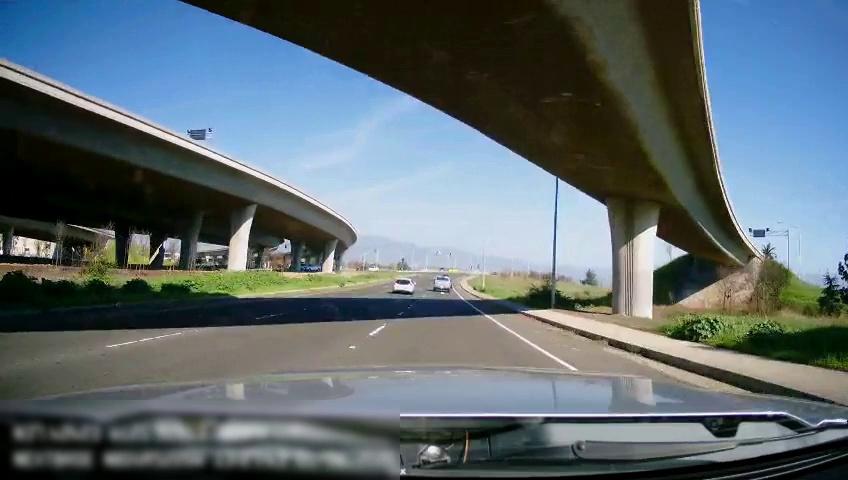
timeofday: Day
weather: Sunny
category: Drivable Space
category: Vehicles | SUV
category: Vehicles | Truck
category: Vehicles | SUV
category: Lanes | Current Lane
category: Lanes | Current Lane
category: Lanes | Opposite Lane